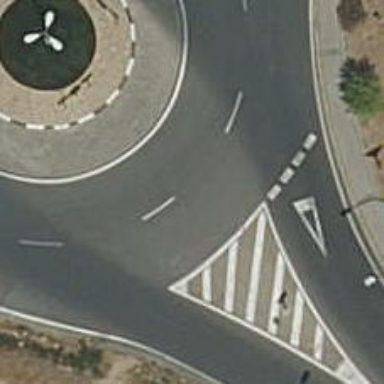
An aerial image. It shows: Unclassified road with asphalt surface leading to roundabout.